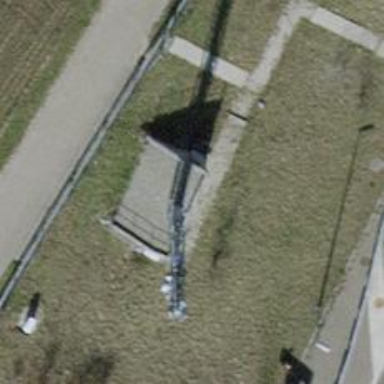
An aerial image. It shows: Mast tower used for communication.